Aerial crown-view tile of a tropical tree (Barro Colorado Island, Panama), acquired 20250915:
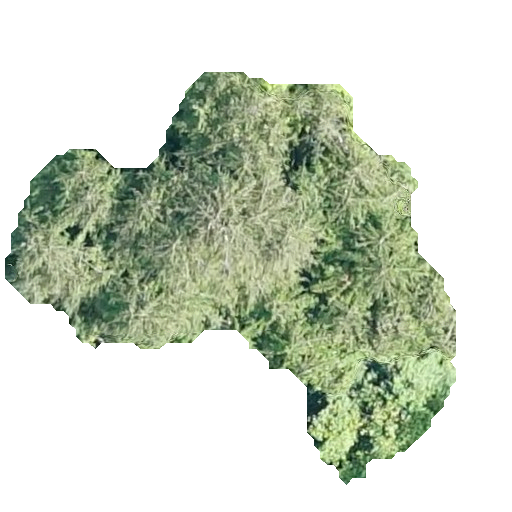
Species: Quararibea stenophylla
GBIF accepted scientific name: Quararibea stenophylla
Crown area: 148.446 m²